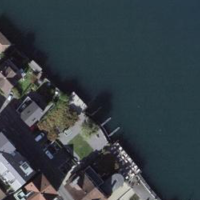
EUNIS habitat code: 14
Species observed at this site:
Larus michahellis
Passer domesticus
Fulica atra
Anas platyrhynchos